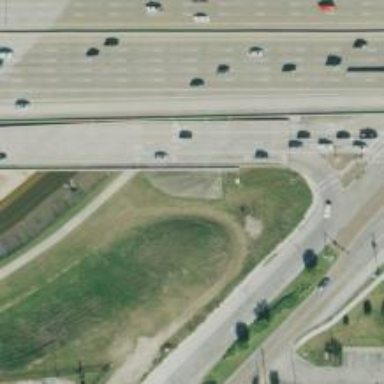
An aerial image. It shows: Secondary road with frontage road and bridge.